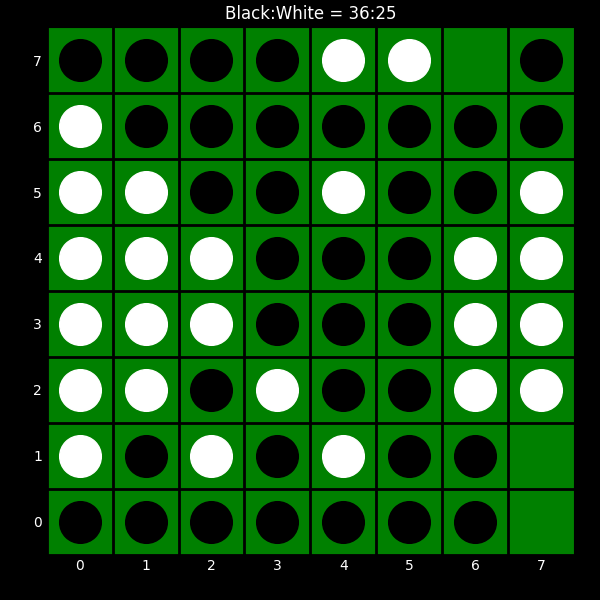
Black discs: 36
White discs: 25